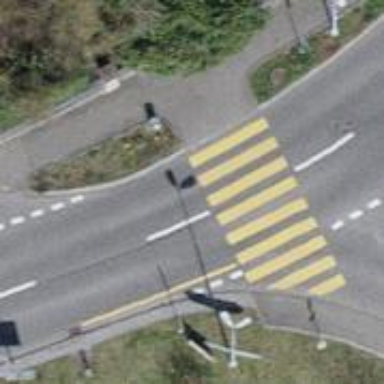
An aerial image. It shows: Uncontrolled zebra crossing with zebra markings.